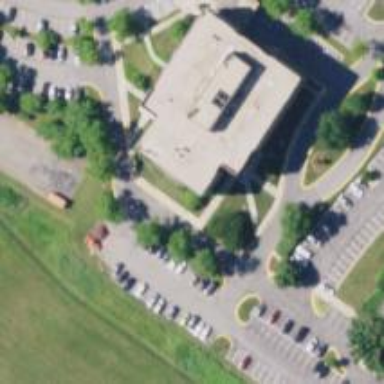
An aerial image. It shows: Office building.